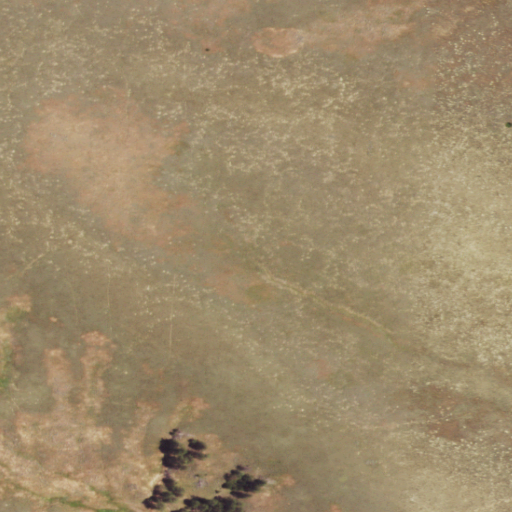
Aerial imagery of ridge(s) in Wyoming named Pine Ridge containing grassland and evergreen forest